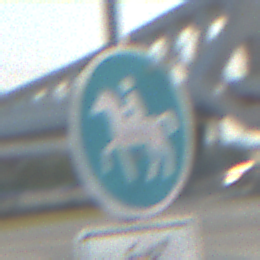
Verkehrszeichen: Reitweg
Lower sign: EinspurigeFahrzeugeFrei4
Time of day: SunriseSunset
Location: Outdoor (Urban)
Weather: Clear
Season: NotSpecified
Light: Natural